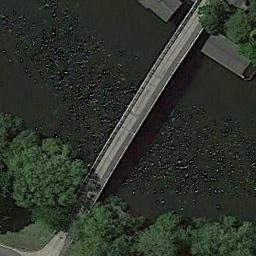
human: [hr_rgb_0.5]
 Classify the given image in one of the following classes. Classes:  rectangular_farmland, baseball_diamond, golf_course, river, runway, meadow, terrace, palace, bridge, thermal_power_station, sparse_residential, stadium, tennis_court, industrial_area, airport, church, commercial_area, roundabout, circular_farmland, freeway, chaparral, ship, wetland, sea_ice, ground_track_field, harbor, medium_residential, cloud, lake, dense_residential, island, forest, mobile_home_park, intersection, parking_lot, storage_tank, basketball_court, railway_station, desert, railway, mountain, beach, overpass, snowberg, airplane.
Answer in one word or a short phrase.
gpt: bridge